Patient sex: F
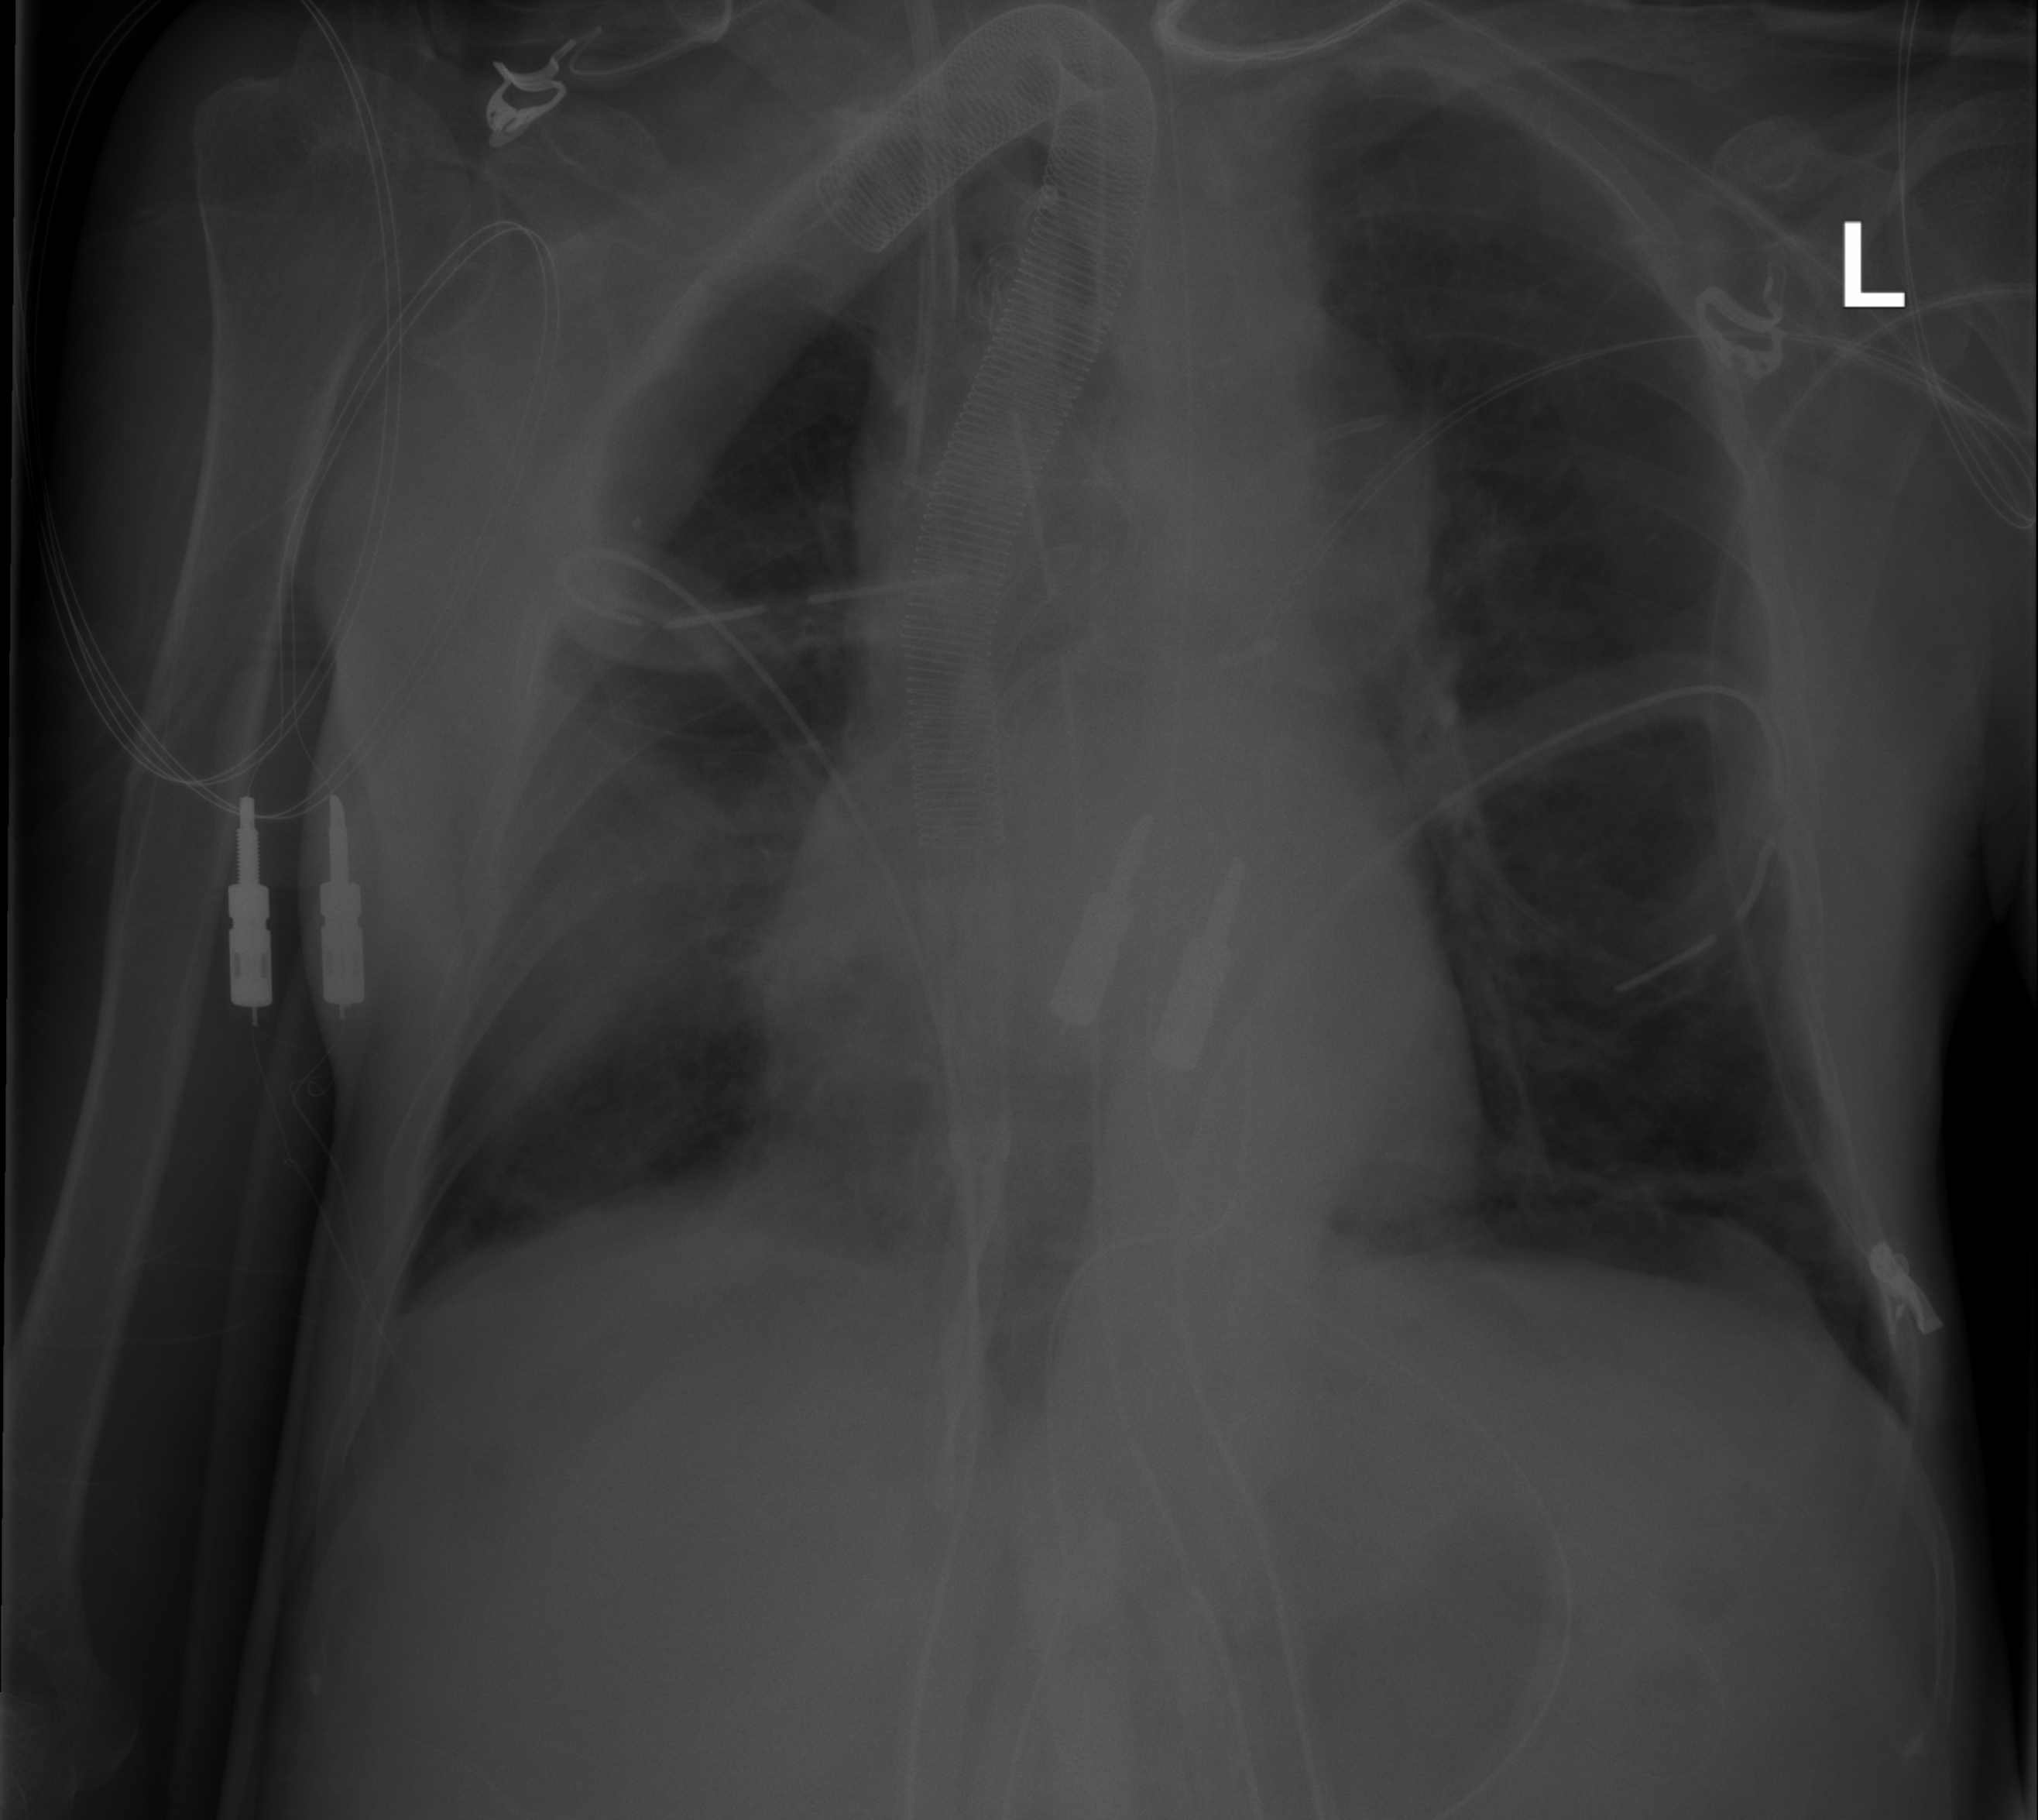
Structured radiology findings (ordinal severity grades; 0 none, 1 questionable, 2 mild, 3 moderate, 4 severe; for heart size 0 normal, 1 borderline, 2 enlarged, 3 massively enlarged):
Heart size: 0
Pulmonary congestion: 0
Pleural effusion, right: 0
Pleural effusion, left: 0
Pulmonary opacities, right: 2
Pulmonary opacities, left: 0
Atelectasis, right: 2
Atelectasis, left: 2